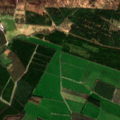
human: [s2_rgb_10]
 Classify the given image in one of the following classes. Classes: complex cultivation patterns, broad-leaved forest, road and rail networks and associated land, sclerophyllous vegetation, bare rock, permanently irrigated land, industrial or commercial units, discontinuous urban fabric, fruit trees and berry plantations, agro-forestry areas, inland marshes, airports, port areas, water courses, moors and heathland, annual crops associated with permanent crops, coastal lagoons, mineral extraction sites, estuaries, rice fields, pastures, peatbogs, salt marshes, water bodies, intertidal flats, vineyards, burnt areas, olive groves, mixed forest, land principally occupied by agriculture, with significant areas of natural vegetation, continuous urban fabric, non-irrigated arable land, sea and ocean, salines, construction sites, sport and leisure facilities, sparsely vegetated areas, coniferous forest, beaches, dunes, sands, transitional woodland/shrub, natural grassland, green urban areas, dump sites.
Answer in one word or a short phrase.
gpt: pastures, coniferous forest, peatbogs